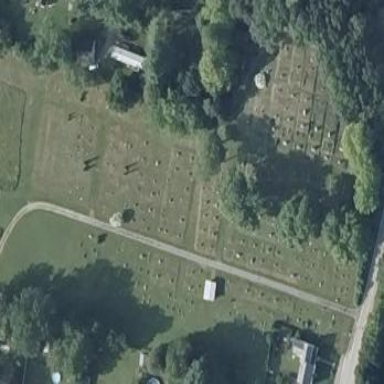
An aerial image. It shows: Cemetery.